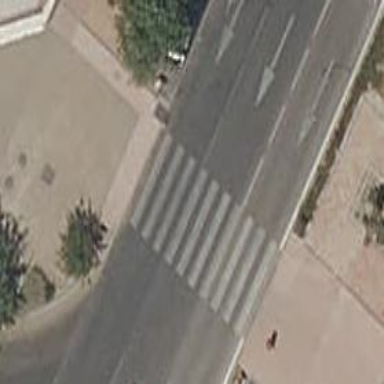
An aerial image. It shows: Zebra crossing on the road.